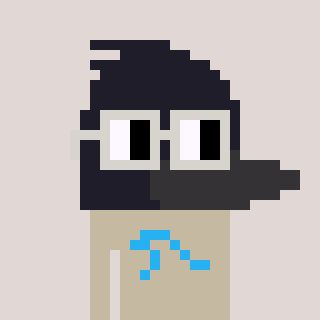
a pixel art character with square light gray glasses, a raven-shaped head and a bege-colored body on a warm background